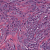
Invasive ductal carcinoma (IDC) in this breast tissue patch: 1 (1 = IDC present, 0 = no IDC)